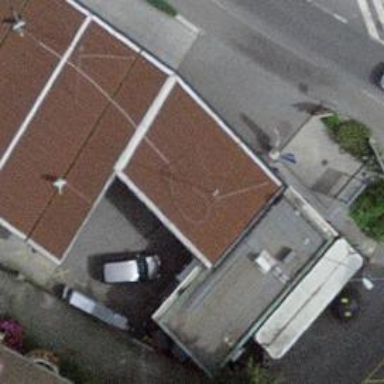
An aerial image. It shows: Convenience shop.